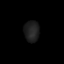
Tissue: prostate
Cell type: T cells
Senescence score: 0.3034
Nuclear area (px): 312
Mean DAPI intensity: 31.228